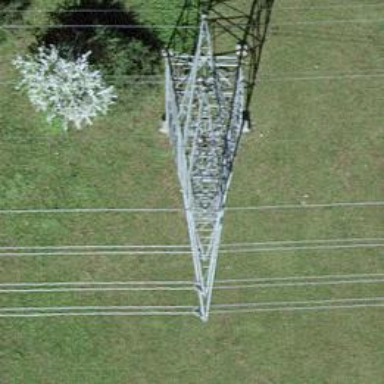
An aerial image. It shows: Towering power structure.